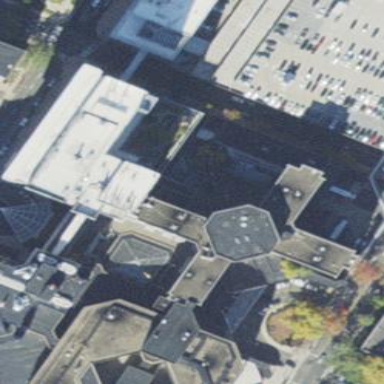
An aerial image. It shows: Part of hospital building.